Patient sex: M
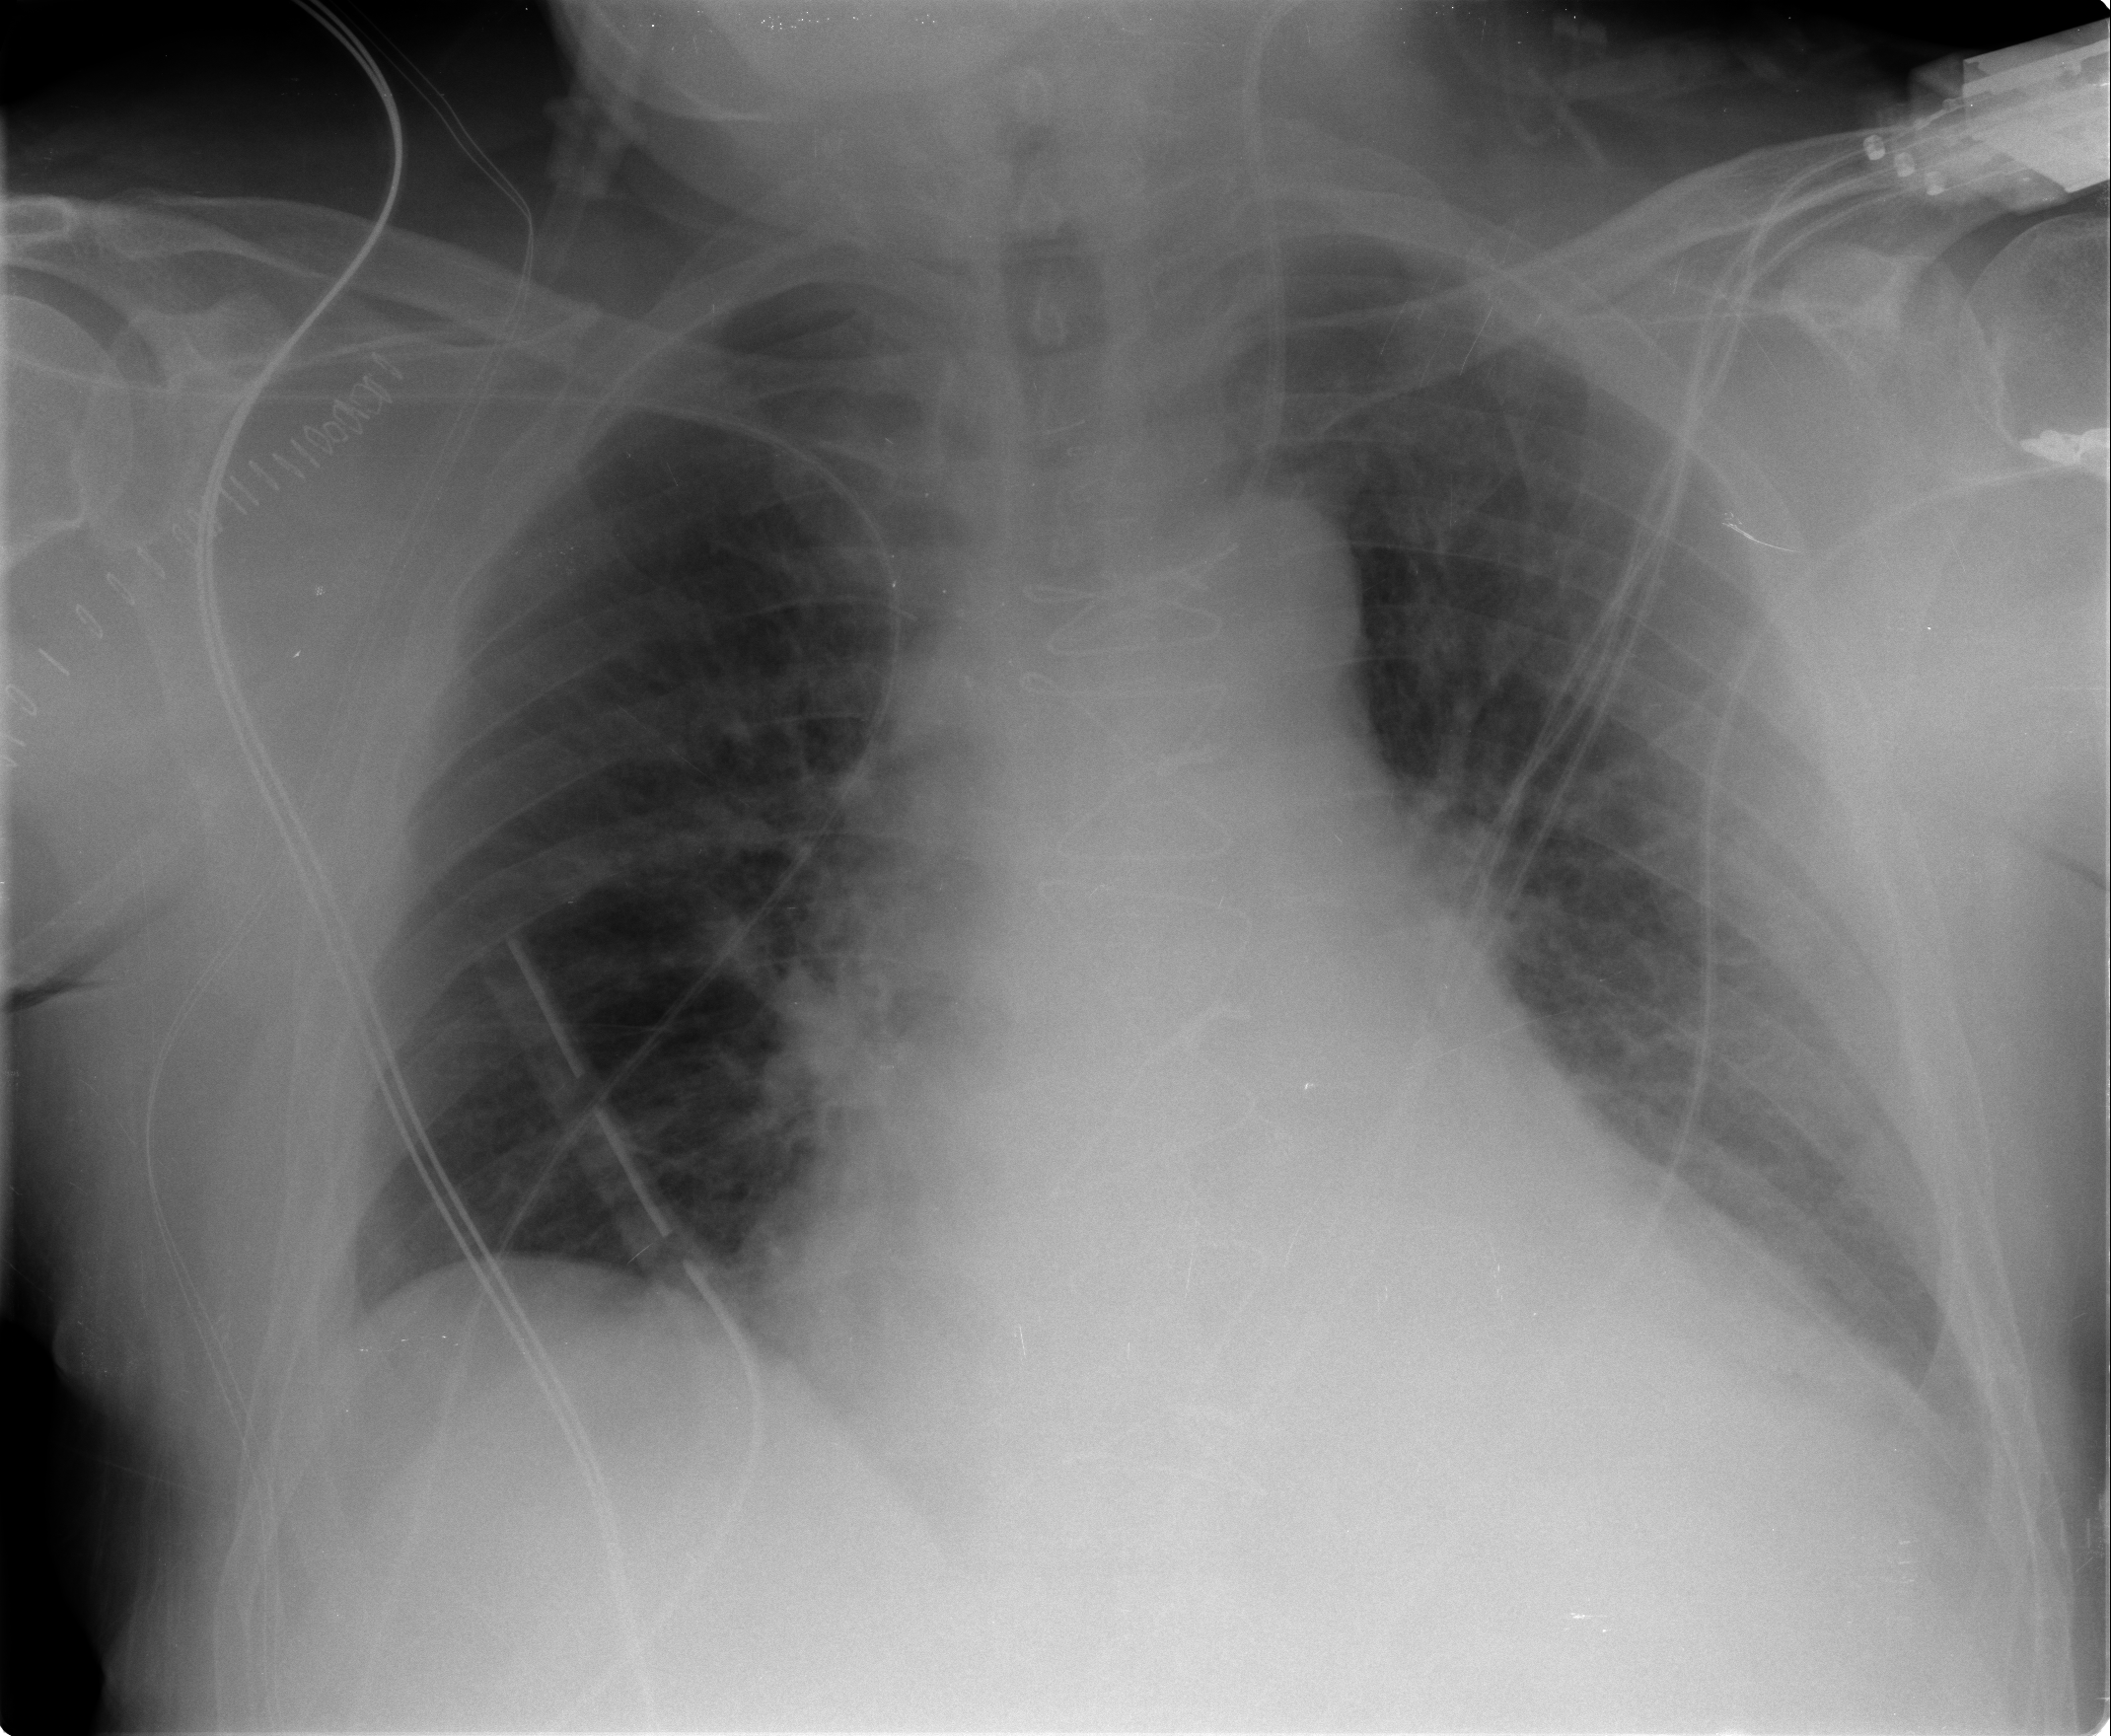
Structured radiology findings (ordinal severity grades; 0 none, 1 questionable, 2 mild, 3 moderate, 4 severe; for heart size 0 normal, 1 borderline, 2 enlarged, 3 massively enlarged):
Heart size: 2
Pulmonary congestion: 2
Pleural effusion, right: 0
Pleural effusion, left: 0
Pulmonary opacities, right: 0
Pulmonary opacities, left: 0
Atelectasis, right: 2
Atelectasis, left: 2